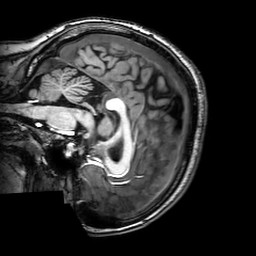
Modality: T1w
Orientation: sagittal
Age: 24
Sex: female
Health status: healthy
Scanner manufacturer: philips
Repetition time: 0.008137 s
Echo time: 0.00374 s